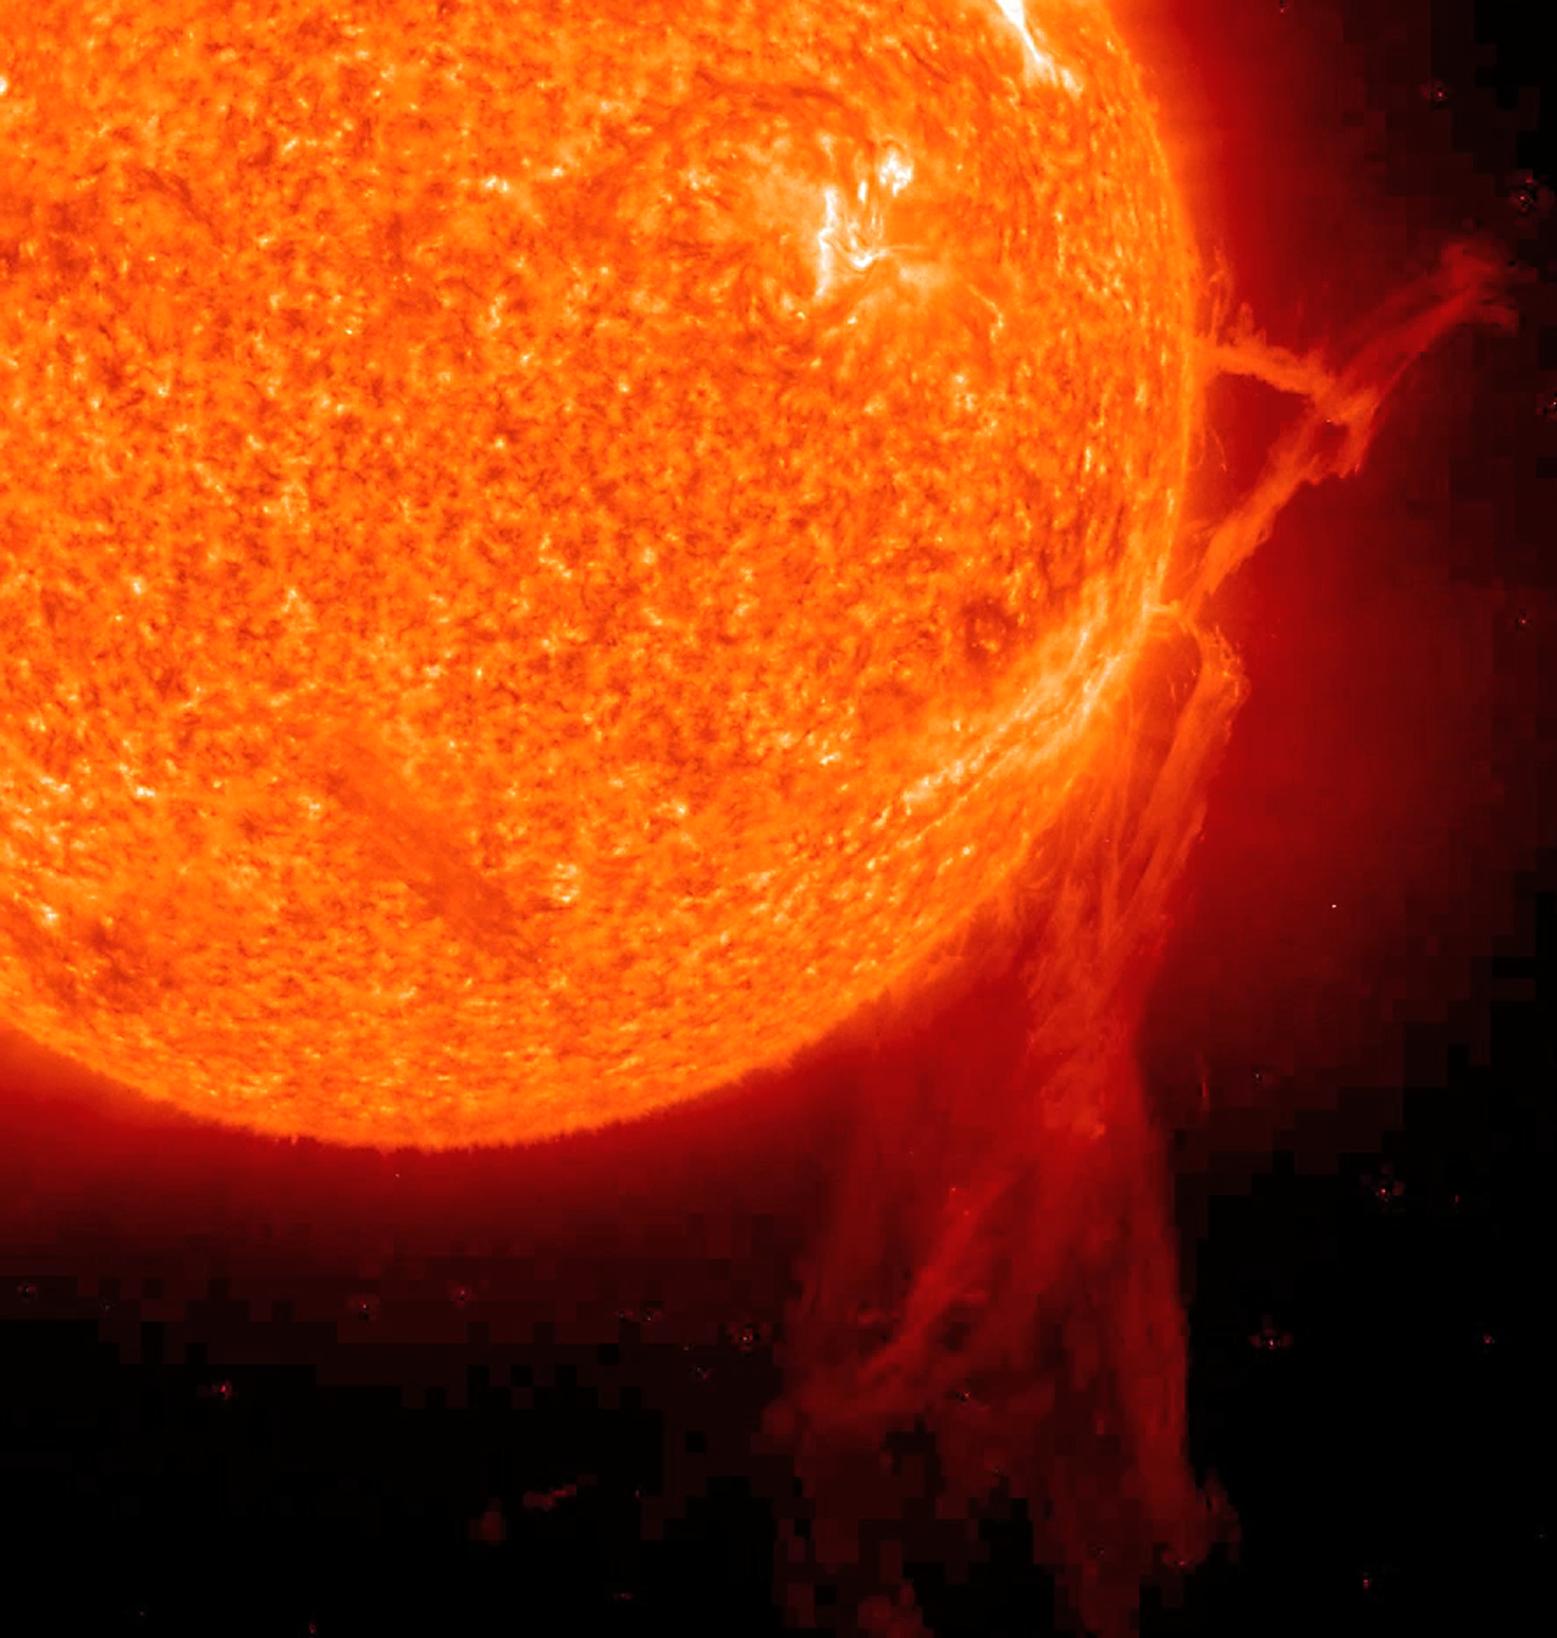
Epic Filament Eruption from the Sun Epic Filament Eruption from the Sun, sun, nasa, eruption, filament